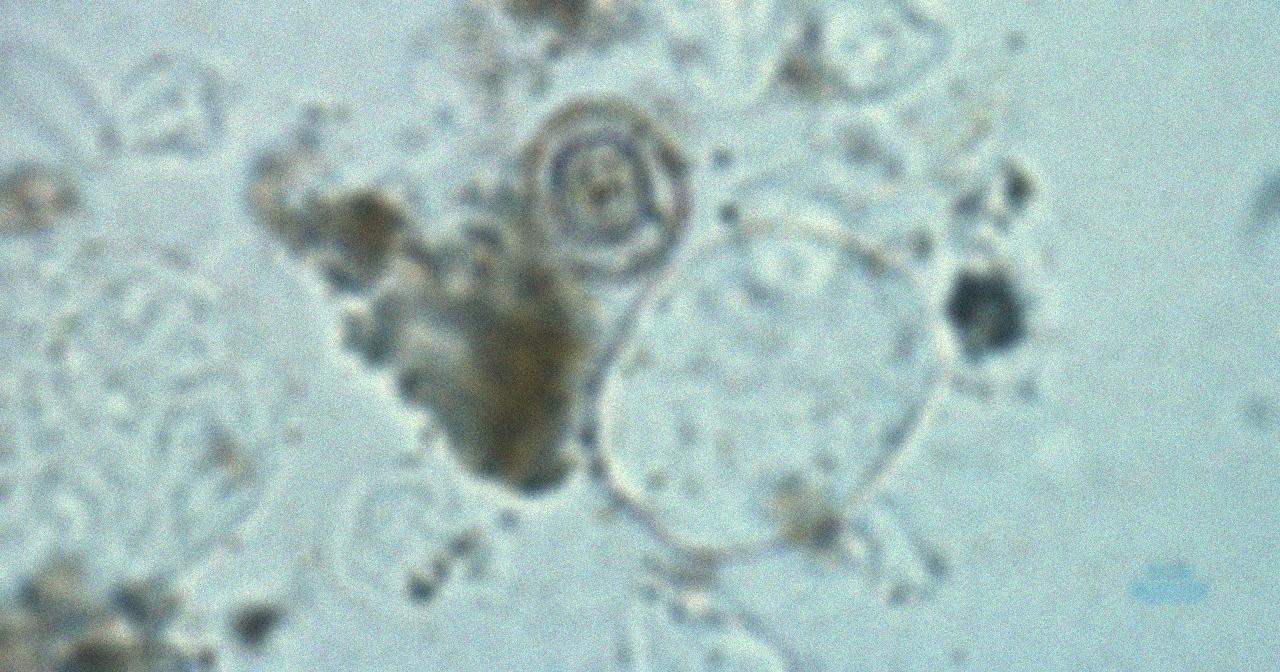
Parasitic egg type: Hymenolepis nana